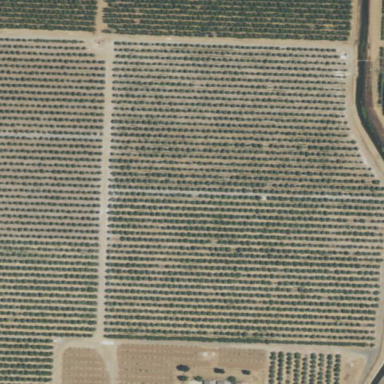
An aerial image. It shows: Orange orchard with rows of orange trees.